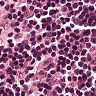
Metastatic tissue present: no